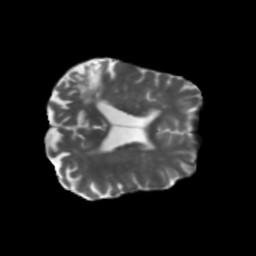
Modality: T2w
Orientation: axial
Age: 73
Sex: female
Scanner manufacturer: siemens
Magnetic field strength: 3 T
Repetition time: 5.25 s
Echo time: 0.08 s